Question: i wanted to know how i can add icons beside the application name which is called in androids listview. Yes, i searched and tried various methods to my knowledge but remained unsuccessful, any help is appreciated :)
'''
package mobi.omegacentauri.appcontrol;
import java.io.BufferedReader;
import java.io.IOException;
import java.io.InputStream;
import java.io.InputStreamReader;
import java.net.URI;
import java.text.DecimalFormat;
import mobi.omegacentauri.appcontrol.R;
import mobi.omegacentauri.appcontrol.appcontrolService.IncomingHandler;
import android.app.Activity;
import android.app.AlertDialog;
import android.app.Notification;
import android.app.NotificationManager;
import android.app.PendingIntent;
import android.content.ComponentName;
import android.content.ContentResolver;
import android.content.Context;
import android.content.DialogInterface;
import android.content.DialogInterface.OnCancelListener;
import android.content.Intent;
import android.content.ServiceConnection;
import android.content.SharedPreferences;
import android.content.pm.PackageManager.NameNotFoundException;
import android.content.res.Configuration;
import android.content.res.Resources;
import android.database.DataSetObserver;
import android.net.Uri;
import android.os.Build;
import android.os.Bundle;
import android.os.IBinder;
import android.os.Message;
import android.os.Messenger;
import android.os.RemoteException;
import android.preference.PreferenceManager;
import android.provider.Settings;
import android.text.Html;
import android.text.InputType;
import android.text.method.NumberKeyListener;
import android.util.Log;
import android.view.KeyEvent;
import android.view.View;
import android.view.ViewGroup;
import android.view.Window;
import android.view.WindowManager;
import android.view.WindowManager.LayoutParams;
import android.widget.ArrayAdapter;
import android.widget.BaseAdapter;
import android.widget.Button;
import android.widget.CheckBox;
import android.widget.CompoundButton;
import android.widget.AdapterView.OnItemClickListener;
import android.widget.CompoundButton.OnCheckedChangeListener;
import android.widget.AdapterView;
import android.widget.EditText;
import android.widget.LinearLayout;
import android.widget.ListAdapter;
import android.widget.ListView;
import android.widget.RadioButton;
import android.widget.RadioGroup;
import android.widget.SeekBar;
import android.widget.SimpleAdapter;
import android.widget.Spinner;
import android.widget.SpinnerAdapter;
import android.widget.TextView;
import android.widget.Toast;
import android.widget.ToggleButton;
public class appcontrol extends Activity implements ServiceConnection {
public static final boolean DEBUG = true;
static final String MARKET = "Market";
public static final DecimalFormat decimal = new DecimalFormat("0.0");
private ToggleButton activeBox;
private boolean active;
private Messenger messenger = null;
private SharedPreferences options;
private NotificationManager notificationManager;
private boolean getOut = false;
public ListView appsList;
static final int NOTIFICATION_ID = 1;
public static Setting[] getSettings(Context context, SharedPreferences pref) {
Setting[] allSettings = new Setting[]{
new FontSize(context, pref),
new OrientationSetting(context, pref),
new TimeoutSetting(context, pref),
new BoostSetting(context, pref),
new MinCPUSetting(context, pref),
new MaxCPUSetting(context, pref)
};
int count = 0;
for (int i=0; i<allSettings.length; i++)
if (allSettings[i].isActive())
count++;
Setting[] settings = new Setting[count];
count = 0;
for (int i=0; i<allSettings.length; i++) {
if (allSettings[i].isActive())
settings[count++] = allSettings[i];
}
log(""+count+" settings active");
return settings;
}
public static void log(String s) {
if (DEBUG)
Log.v("appcontrol", s);
}
private void message(String title, String msg) {
AlertDialog alertDialog = new AlertDialog.Builder(this).create();
alertDialog.setTitle(title);
alertDialog.setMessage(Html.fromHtml(msg));
alertDialog.setButton(DialogInterface.BUTTON_POSITIVE,
getResources().getText(R.string.ok),
new DialogInterface.OnClickListener() {
public void onClick(DialogInterface dialog, int which) {} });
alertDialog.setOnCancelListener(new DialogInterface.OnCancelListener() {
public void onCancel(DialogInterface dialog) {} });
alertDialog.show();
}
private void firstTime() {
if (! options.getBoolean(Options.PREF_FIRST_TIME, true))
return;
SharedPreferences.Editor ed = options.edit();
ed.putBoolean(Options.PREF_FIRST_TIME, false);
ed.commit();
String msg;
msg = "With appcontrol, you can have some different settings in different applications";
message("Welcome", msg);
}
public void helpButton(View v) {
help();
}
private void saveOS() {
}
private void restoreOS() {
}
void stopService() {
log("stop service");
stopService(new Intent(this, appcontrolService.class));
restoreOS();
}
void saveSettings() {
}
void bind() {
log("bind");
Intent i = new Intent(this, appcontrolService.class);
bindService(i, this, 0);
}
void restartService(boolean bind) {
stopService();
saveSettings();
Intent i = new Intent(this, appcontrolService.class);
log("restartService:starting service");
startService(i);
if (bind) {
bind();
}
}
void setActive(boolean value, boolean bind) {
SharedPreferences.Editor ed = options.edit();
ed.putBoolean(Options.PREF_ACTIVE, value);
ed.commit();
if (value) {
log("setActive:restartService");
restartService(bind);
}
else {
stopService();
}
active = value;
updateNotification();
}
public void PleaseBuy(String title, String text, final boolean exit) {
AlertDialog alertDialog = new AlertDialog.Builder(this).create();
alertDialog.setTitle(title);
alertDialog.setMessage(Html.fromHtml(text));
alertDialog.setButton(DialogInterface.BUTTON_POSITIVE,
"Go to "+MARKET,
new DialogInterface.OnClickListener() {
public void onClick(DialogInterface dialog, int which) {
market();
if (exit) {
stopService();
finish();
}
} });
alertDialog.setButton(DialogInterface.BUTTON_NEGATIVE,
"Not now",
new DialogInterface.OnClickListener() {
public void onClick(DialogInterface dialog, int which) {
if (exit) {
stopService();
finish();
}
} });
alertDialog.setOnCancelListener(new DialogInterface.OnCancelListener() {
@Override
public void onCancel(DialogInterface dialog) {
if (exit)
finish();
}
});
alertDialog.show();
}
private void market() {
Intent i = new Intent(Intent.ACTION_VIEW);
i.setFlags(Intent.FLAG_ACTIVITY_NEW_TASK);
if (MARKET.contains("Appstore")) {
// string split up to fool switcher.sh
i.setData(Uri.parse("http://www.amazon.com/gp/mas/dl/android?p=mobi.omegacentauri.Screen" +"Dim."+"Full"));
}
else if (MARKET.contains("AndroidPIT")) {
// string split up to fool switcher.sh
i.setData(Uri.parse("http://www.androidpit.com/en/android/market/apps/app/mobi.omegacentauri.Screen" +"Dim."+"Full"));
}
else {
// string split up to fool switcher.sh
i.setData(Uri.parse("market://details?id=mobi.omegacentauri.Screen" +"Dim."+"Full"));
}
startActivity(i);
}
private void changeLog() {
message("Changes", getAssetFile("changelog.html"));
}
private void help() {
message("Questions and Answers", getAssetFile(isKindle()?"kindlehelp.html":"help.html"));
}
private void versionUpdate() {
int versionCode;
try {
versionCode = getPackageManager().getPackageInfo(getPackageName(), 0).versionCode;
} catch (NameNotFoundException e) {
versionCode = 0;
}
if (options.getInt(Options.PREF_LAST_VERSION, 0) != versionCode) {
options.edit().putInt(Options.PREF_LAST_VERSION, versionCode).commit();
changeLog();
}
}
private void chooseSetting(final String app) {
final Setting[] settings = getSettings(this, options);
AlertDialog.Builder builder = new AlertDialog.Builder(this);
final AlertDialog dialog;
// builder.setTitle("Choose setting");
View v = View.inflate(this, R.layout.choose_setting, null);
ListView list = (ListView)v.findViewById(R.id.settings);
list.setAdapter(new ArrayAdapter<Setting>(this,android.R.layout.simple_list_item_2,
settings) {
@Override
public View getView(int position, View convertView, ViewGroup parent) {
View v;
if (convertView == null) {
v = View.inflate(appcontrol.this, android.R.layout.simple_list_item_2, null);
}
else {
v = convertView;
}
((TextView)v.findViewById(android.R.id.text1))
.setText(settings[position].getName());
((TextView)v.findViewById(android.R.id.text2))
.setText(settings[position].describe(app));
return v;
}
});
builder.setView(v);
dialog = builder.create();
dialog.show();
list.setOnItemClickListener(new OnItemClickListener() {
@Override
public void onItemClick(AdapterView<?> parent, View v, int position,
long id) {
log("chose "+settings[position].name);
settings[position].dialog(appcontrol.this, app);
dialog.dismiss();
}
});
}
@Override
public void onCreate(Bundle savedInstanceState) {
super.onCreate(savedInstanceState);
this.requestWindowFeature(Window.FEATURE_NO_TITLE);
log("onCreate");
options = PreferenceManager.getDefaultSharedPreferences(this);
versionUpdate();
firstTime();
setContentView(R.layout.main);
notificationManager = (NotificationManager)getSystemService(NOTIFICATION_SERVICE);
active = options.getBoolean(Options.PREF_ACTIVE, false);
// if (active) {
// restartService(true);
// }
// else {
// stopService();
// }
activeBox = (ToggleButton)findViewById(R.id.active);
activeBox.setChecked(active);
activeBox.setOnCheckedChangeListener(new OnCheckedChangeListener(){
@Override
public void onCheckedChanged(CompoundButton button, boolean value) {
if (value && !active) {
saveOS();
}
setActive(value, true);
if (value) {
message("Important information",
"If you wish to uninstall or upgrade appcontrol, uncheck the 'Active' "+
"button before uninstalling or upgrading, or some system resources "+
"will be wasted (they can be reclaimed by rebooting your device).");
}
}});
appsList = (ListView)findViewById(R.id.apps);
appsList.setOnItemClickListener(new OnItemClickListener() {
@Override
public void onItemClick(AdapterView<?> parent, View v, int position,
long id) {
MyApplicationInfo info = (MyApplicationInfo) appsList.getAdapter().getItem(position);
chooseSetting(info.packageName);
}
});
}
public void setNotification(Context c, NotificationManager nm, boolean active) {
int icon = active?R.drawable.brightnesson:R.drawable.brightnessoff;
if (Options.getNotify(options) == Options.NOTIFY_NEVER)
icon = 0;
Notification n = new Notification(
icon,
"appcontrol",
System.currentTimeMillis());
Intent i = new Intent(c, appcontrol.class);
i.addFlags(Intent.FLAG_ACTIVITY_NEW_TASK);
n.flags = Notification.FLAG_NO_CLEAR | Notification.FLAG_ONGOING_EVENT;
n.setLatestEventInfo(c, "appcontrol", "appcontrol is "+(active?"on":"off"),
PendingIntent.getActivity(c, 0, i, 0));
nm.notify(NOTIFICATION_ID, n);
log("notify "+n.toString());
}
private void updateNotification() {
updateNotification(this, options, notificationManager, active);
}
public void updateNotification(Context c,
SharedPreferences options, NotificationManager nm, boolean active) {
log("notify "+Options.getNotify(options));
switch(Options.getNotify(options)) {
case Options.NOTIFY_AUTO:
if (active)
setNotification(c, nm, active);
else {
log("trying to cancel notification");
nm.cancelAll();
}
break;
case Options.NOTIFY_NEVER:
case Options.NOTIFY_ALWAYS:
setNotification(c, nm, active);
break;
}
}
@Override
public void onResume() {
super.onResume();
updateNotification();
if (getOut) {
log("getting out");
return;
}
(new GetApps(this, appsList, getSettings(this, options))).execute();
if (active) {
restartService(true);
}
else {
stopService();
}
}
@Override
public void onPause() {
super.onPause();
if (getOut)
return;
saveSettings();
if (messenger != null) {
log("unbind");
unbindService(this);
}
}
@Override
public void onStop() {
super.onStop();
log("onStop");
}
@Override
public void onDestroy() {
super.onDestroy();
log("onDestroy");
}
private boolean largeScreen() {
int layout = getResources().getConfiguration().screenLayout;
return (layout & Configuration.SCREENLAYOUT_SIZE_MASK) ==
Configuration.SCREENLAYOUT_SIZE_LARGE;
}
private boolean isKindle() {
return Build.MODEL.equalsIgnoreCase("Kindle Fire");
}
@Override
public boolean onKeyUp(int keyCode, KeyEvent event) {
if (KeyEvent.KEYCODE_MENU == keyCode) {
onWhatToControl(null);
return true;
}
return super.onKeyUp(keyCode, event);
}
public void onWhatToControl(View v) {
startActivity(new Intent(this, Options.class));
}
public void onOptions(View v) {
startActivity(new Intent(this, Options2.class));
}
public void onOtherApps(View v) {
MarketDetector.launch(this);
}
public void sendMessage(int n, int arg1, int arg2) {
if (messenger == null)
return;
try {
log("message "+n+" "+arg1+" "+arg2);
messenger.send(Message.obtain(null, n, arg1, arg2));
} catch (RemoteException e) {
}
}
@Override
public void onServiceConnected(ComponentName classname, IBinder service) {
log("connected");
messenger = new Messenger(service);
try {
messenger.send(Message.obtain(null, IncomingHandler.MSG_RELOAD_SETTINGS, 0, 0));
} catch (RemoteException e) {
}
}
@Override
public void onServiceDisconnected(ComponentName name) {
log("disconnected");
// stopService(new Intent(this, appcontrolService.class));
messenger = null;
}
static private String getStreamFile(InputStream stream) {
BufferedReader reader;
try {
reader = new BufferedReader(new InputStreamReader(stream));
String text = "";
String line;
while (null != (line=reader.readLine()))
text = text + line;
return text;
} catch (IOException e) {
// TODO Auto-generated catch block
return "";
}
}
public String getAssetFile(String assetName) {
try {
return getStreamFile(getAssets().open(assetName));
} catch (IOException e) {
// TODO Auto-generated catch block
return "";
}
}
}
'''
Snap shot

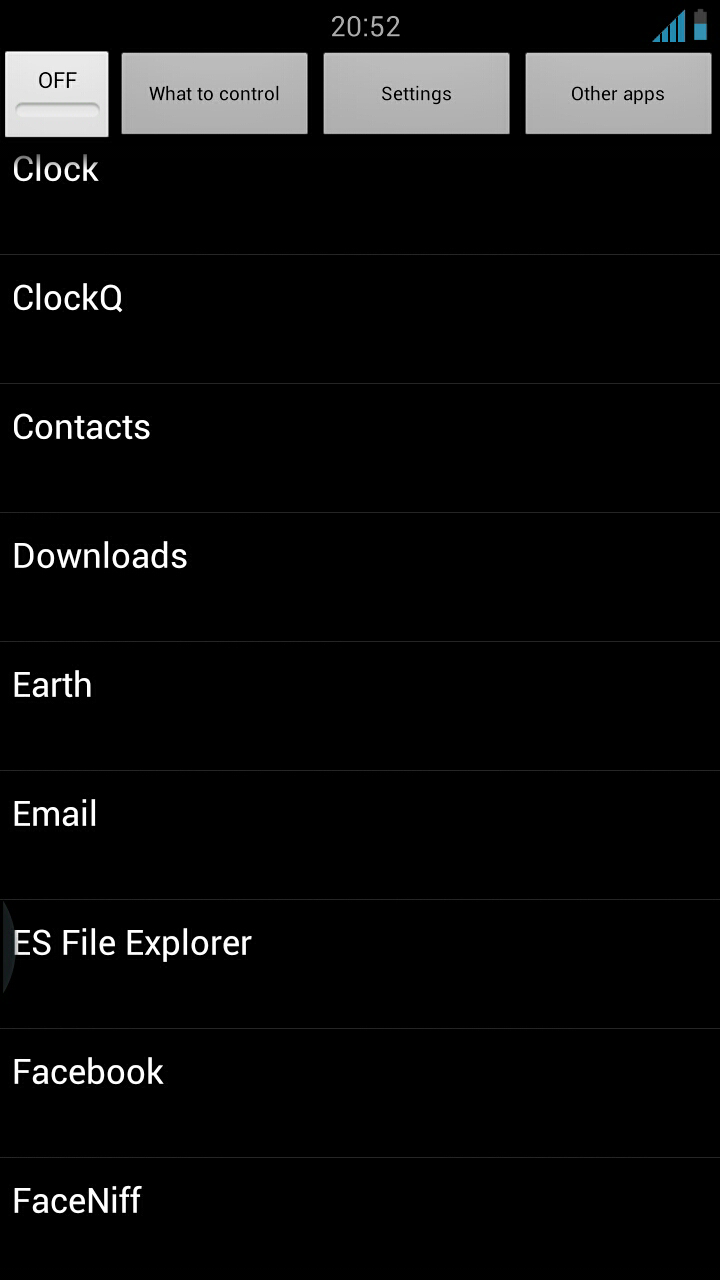
Answer: The icon did not show up because your 'ListView' row does not contain an 'ImageView' or anything else that would represent an icon.
So, design your own row layout that contains an 'ImageView' or something. Use that row layout to replace 'android.R.layout.simple_list_item_2' when creating your 'ArrayAdapter'. Then, in 'getView()', populate that 'ImageView'.
<URL> demonstrating putting an icon in 'ListView' rows. The row contains an 'ImageView':
'''
<?xml version="1.0" encoding="utf-8"?>
<LinearLayout xmlns:android="http://schemas.android.com/apk/res/android"
android:layout_width="fill_parent"
android:layout_height="wrap_content"
android:orientation="horizontal">
<ImageView
android:id="@+id/icon"
android:layout_width="wrap_content"
android:layout_height="wrap_content"
android:layout_gravity="center_vertical"
android:padding="2dip"
android:src="@drawable/ok"
android:contentDescription="@string/icon"/>
<LinearLayout
android:layout_width="fill_parent"
android:layout_height="wrap_content"
android:orientation="vertical">
<TextView
android:id="@+id/label"
android:layout_width="wrap_content"
android:layout_height="wrap_content"
android:textSize="25sp"
android:textStyle="bold"/>
<TextView
android:id="@+id/size"
android:layout_width="wrap_content"
android:layout_height="wrap_content"
android:textSize="15sp"/>
</LinearLayout>
</LinearLayout>
'''
and the 'ArrayAdapter' uses that row:
'''
class IconicAdapter extends ArrayAdapter<String> {
IconicAdapter() {
super(DynamicDemo.this, R.layout.row, R.id.label, items);
}
@Override
public View getView(int position, View convertView,
ViewGroup parent) {
View row=super.getView(position, convertView, parent);
ImageView icon=(ImageView)row.findViewById(R.id.icon);
if (items[position].length()>4) {
icon.setImageResource(R.drawable.delete);
}
else {
icon.setImageResource(R.drawable.ok);
}
TextView size=(TextView)row.findViewById(R.id.size);
size.setText(String.format(getString(R.string.size_template), items[position].length()));
return(row);
}
}
'''